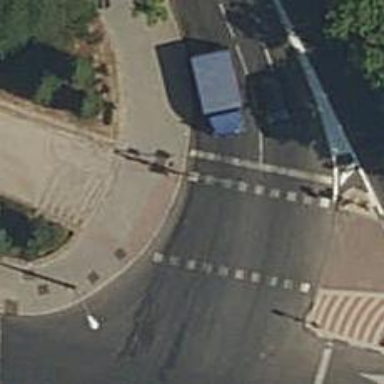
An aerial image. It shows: Crossing with traffic signals.